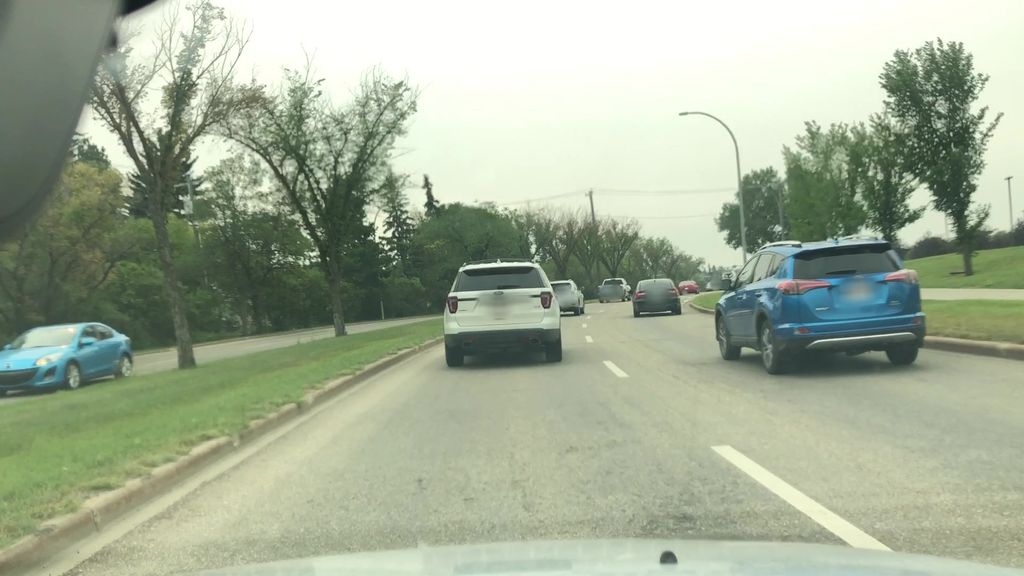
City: edmonton